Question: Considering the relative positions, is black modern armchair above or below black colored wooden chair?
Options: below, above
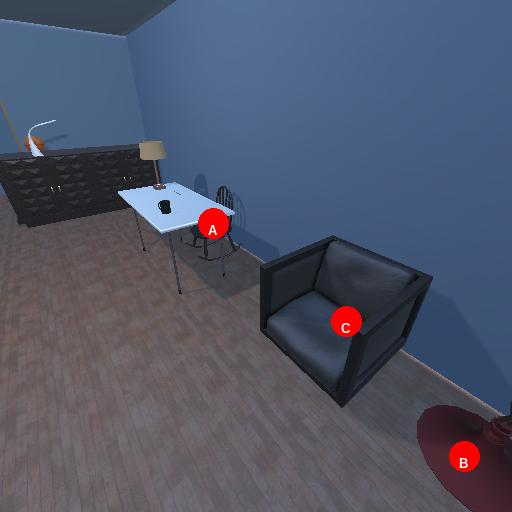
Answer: below